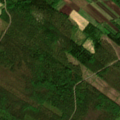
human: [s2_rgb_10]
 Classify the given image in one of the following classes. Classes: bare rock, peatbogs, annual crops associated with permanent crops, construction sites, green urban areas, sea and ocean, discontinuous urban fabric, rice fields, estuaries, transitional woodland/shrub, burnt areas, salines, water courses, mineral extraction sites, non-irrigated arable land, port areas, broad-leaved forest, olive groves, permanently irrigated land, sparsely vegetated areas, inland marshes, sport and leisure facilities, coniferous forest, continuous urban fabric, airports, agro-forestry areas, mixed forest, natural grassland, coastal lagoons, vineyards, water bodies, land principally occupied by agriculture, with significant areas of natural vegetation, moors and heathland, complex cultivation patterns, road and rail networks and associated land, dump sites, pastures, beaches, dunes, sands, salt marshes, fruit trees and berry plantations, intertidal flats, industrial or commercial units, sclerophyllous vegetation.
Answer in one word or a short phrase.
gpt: non-irrigated arable land, coniferous forest, mixed forest